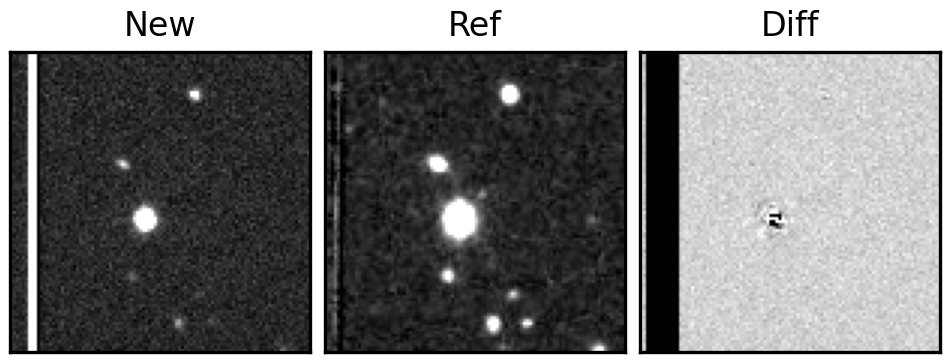
Label: bogus